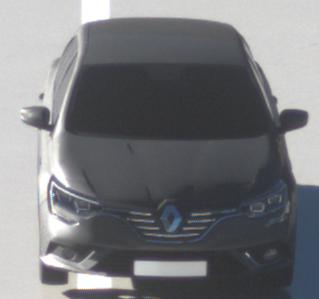
Make: Renault
Model: Mégane ENERGY TCe 100
Detailed model: Mégane (IV)
Model produced from: 2016/03
Model produced until: 2018/08
Doors: 5
Color: gray
Road condition: wet road
Daytime: morning or afternoon
Contrast: high contrast